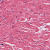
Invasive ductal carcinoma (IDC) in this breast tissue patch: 0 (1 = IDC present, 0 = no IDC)